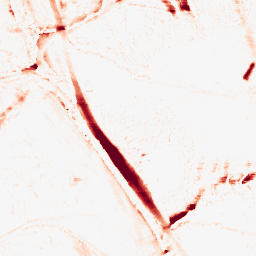
Category: morphological
Decomposition family: morphological_ellipse
Decomposition parameters: operation: opening
width: 10
height: 20
Upsampling method: sinc_hamming
Upsampling parameters: scale: 2
kernel_size: 16
Upsampling scale: 2